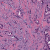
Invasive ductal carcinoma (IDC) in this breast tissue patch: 0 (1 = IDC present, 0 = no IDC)